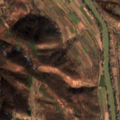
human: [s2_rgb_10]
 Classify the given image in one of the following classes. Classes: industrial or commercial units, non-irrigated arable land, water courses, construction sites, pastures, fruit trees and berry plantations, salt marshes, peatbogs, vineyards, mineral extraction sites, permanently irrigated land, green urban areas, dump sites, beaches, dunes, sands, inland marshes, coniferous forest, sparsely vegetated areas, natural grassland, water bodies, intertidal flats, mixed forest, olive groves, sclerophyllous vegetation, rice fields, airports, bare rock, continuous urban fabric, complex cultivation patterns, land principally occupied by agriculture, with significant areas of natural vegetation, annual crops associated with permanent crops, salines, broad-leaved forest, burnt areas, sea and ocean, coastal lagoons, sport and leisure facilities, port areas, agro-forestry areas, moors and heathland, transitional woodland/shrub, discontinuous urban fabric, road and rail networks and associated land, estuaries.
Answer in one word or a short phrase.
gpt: pastures, complex cultivation patterns, broad-leaved forest, transitional woodland/shrub, water courses